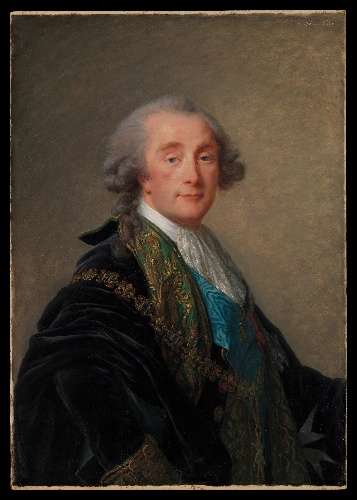
Title: Alexandre Charles Emmanuel de Crussol-Florensac (1743–1815)
Artist: Elisabeth Louise Vigée Le Brun
Artist bio: French, Paris 1755–1842 Paris
Date: 1787
Object type: Painting
Classification: Paintings
Medium: Oil on wood
Dimensions: 35 3/8 x 25 1/2 in. (89.9 x 64.8 cm)
Department: European Paintings
Credit line: The Jules Bache Collection, 1949
Accession year: 1949
Repository: Metropolitan Museum of Art, New York, NY
Tags: Men|Portraits